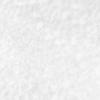
Label: no_change